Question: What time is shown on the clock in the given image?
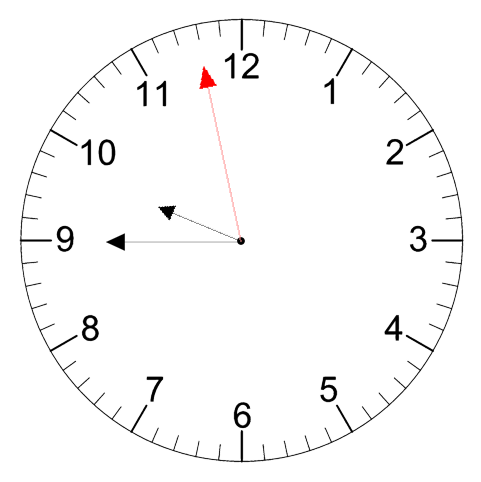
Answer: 09:44:58